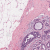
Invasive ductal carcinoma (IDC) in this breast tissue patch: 0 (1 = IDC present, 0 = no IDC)